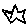
Label: star